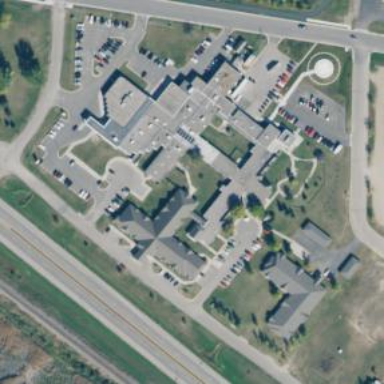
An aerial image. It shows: Hospital providing healthcare services.